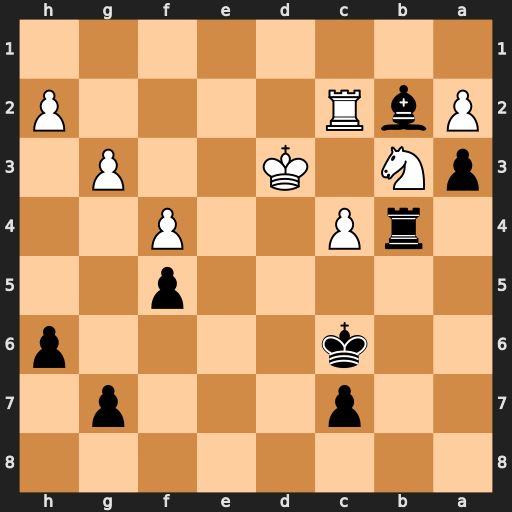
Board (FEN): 8/2p3p1/2k4p/5p2/1rP2P2/pN1K2P1/PbR4P/8
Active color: b
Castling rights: -
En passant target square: -
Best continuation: Rxb3+ axb3 a2 Rxb2 a1=Q